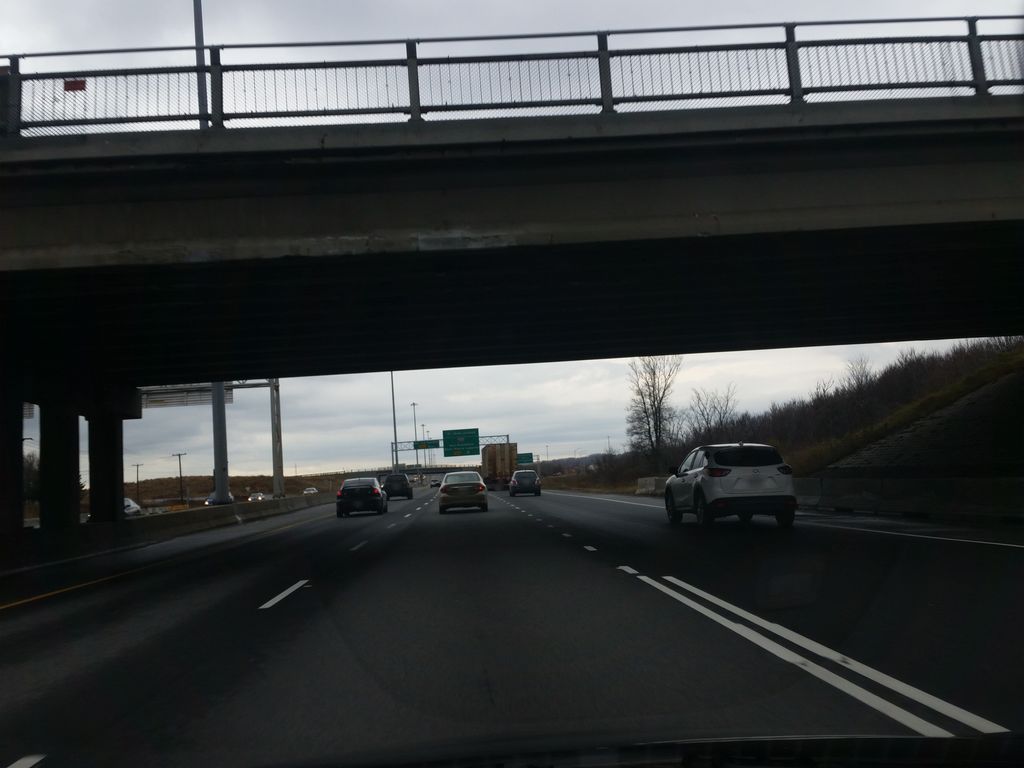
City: quebec_city